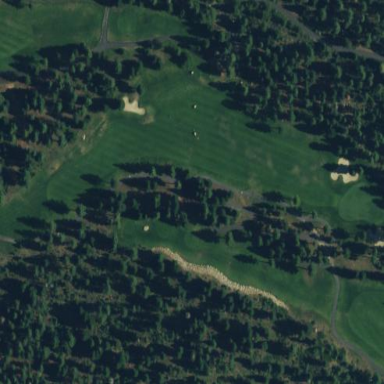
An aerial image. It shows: Grassy area designated as golf fairway.